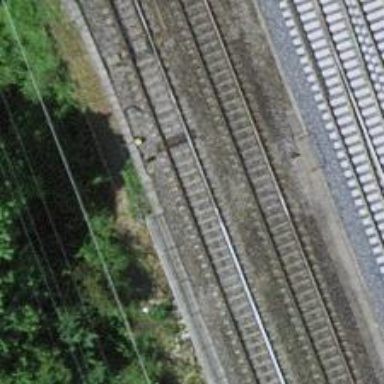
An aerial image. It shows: Railway bridge with electrified contact line. There is one track on the bridge.